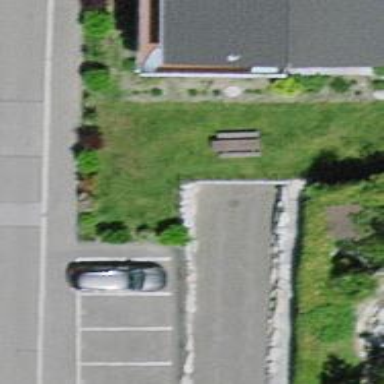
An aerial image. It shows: Parking entrance.